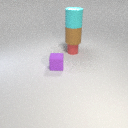
small purple rubber cube in front of small red rubber cylinder